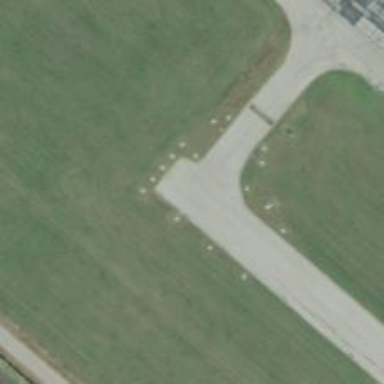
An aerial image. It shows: Image of taxiway at airport.